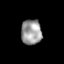
Tissue: prostate
Cell type: Myeloid cells
Senescence score: 0.7895
Nuclear area (px): 501
Mean DAPI intensity: 156.395